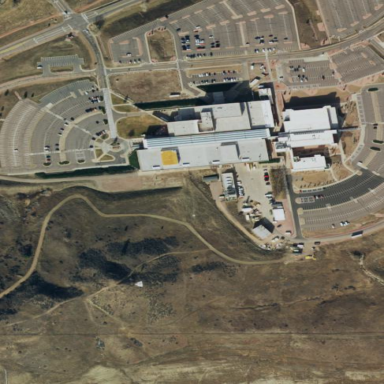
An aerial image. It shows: Hospital.